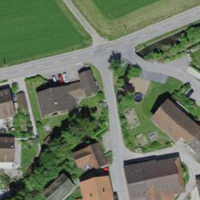
EUNIS habitat code: 54
Species observed at this site:
Lapsana communis
Fraxinus excelsior
Acer campestre